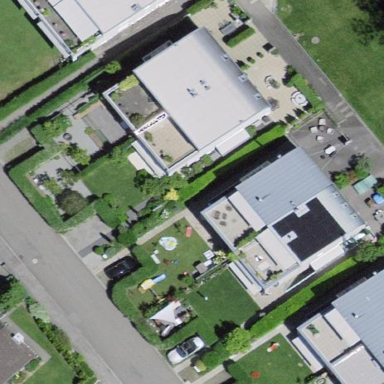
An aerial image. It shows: Terrace building.